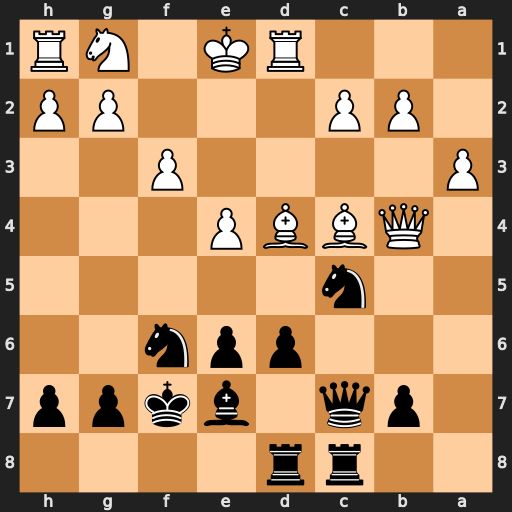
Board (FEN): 2rr4/1pq1bkpp/3ppn2/2n5/1QBBP3/P4P2/1PP3PP/3RK1NR
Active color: b
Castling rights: K
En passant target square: -
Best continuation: d5 Qb5 dxc4